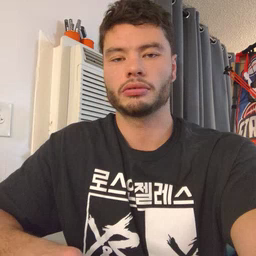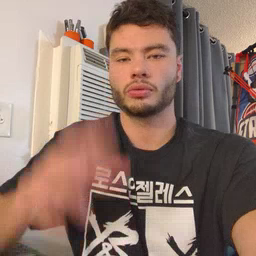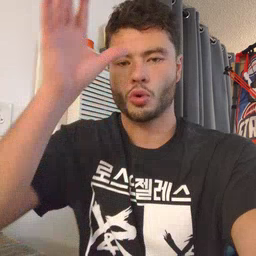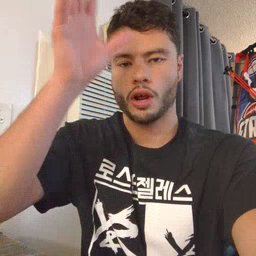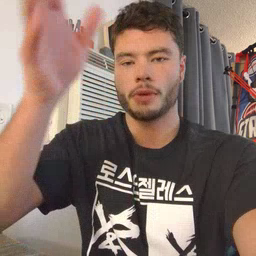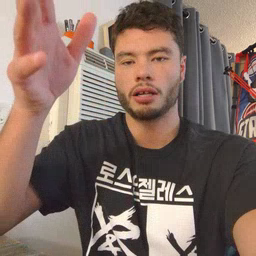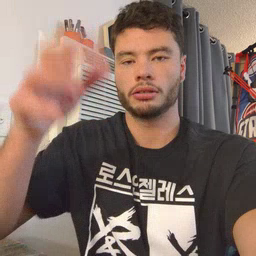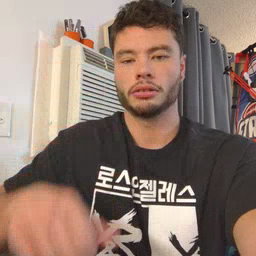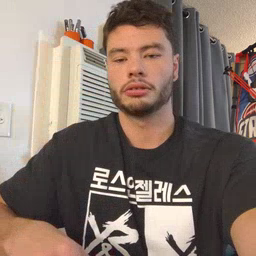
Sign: grandpa